Question: I am trying to take small recordings to find the Sound Pressure Level from a service but Android wont give me access to the hardware. I get the following errors in Logcat:

The error comes from the following code:
'''
AudioRecord recordInstance = null;
// We're important...
android.os.Process
.setThreadPriority(android.os.Process.THREAD_PRIORITY_URGENT_AUDIO);
short bufferSize = 4096;// 2048;
recordInstance = new AudioRecord(MediaRecorder.AudioSource.MIC, this //line 167
.getFrequency(), this.getChannelConfiguration(), this
.getAudioEncoding(), bufferSize); //object not created
tempBuffer = new short[bufferSize];
recordInstance.startRecording();
'''
What happens is that recordInstance is never properly created and so when it gets to the end and calls recordInstance.startRecording(), recordInstance is still null. Android rejects my programs request at the definition. Does anyone know what those errno's indicate? I couldn't find a list online.
<URL>
Thanks
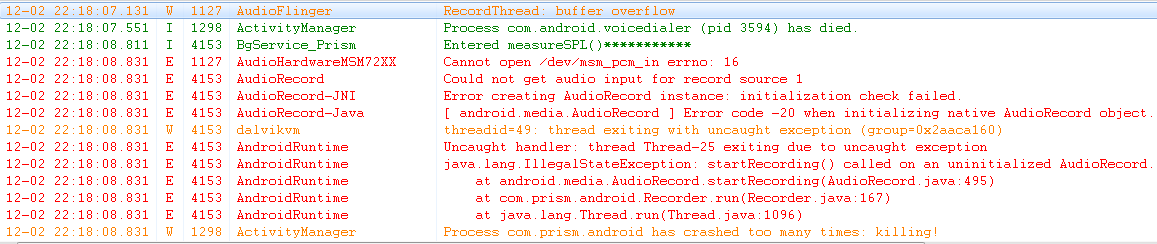
Answer: Check three things:
1. Your permissions (you need to give permission for RECORD_AUDIO)
2. Have you run this once and not called recordInstance.release()? If so you may have tied up audio resources and it will likely not work until you restart the phone. I have found that in my experience anyway.
3.The buffer size. There is a static method AudioRecord.getMinBufferSize()